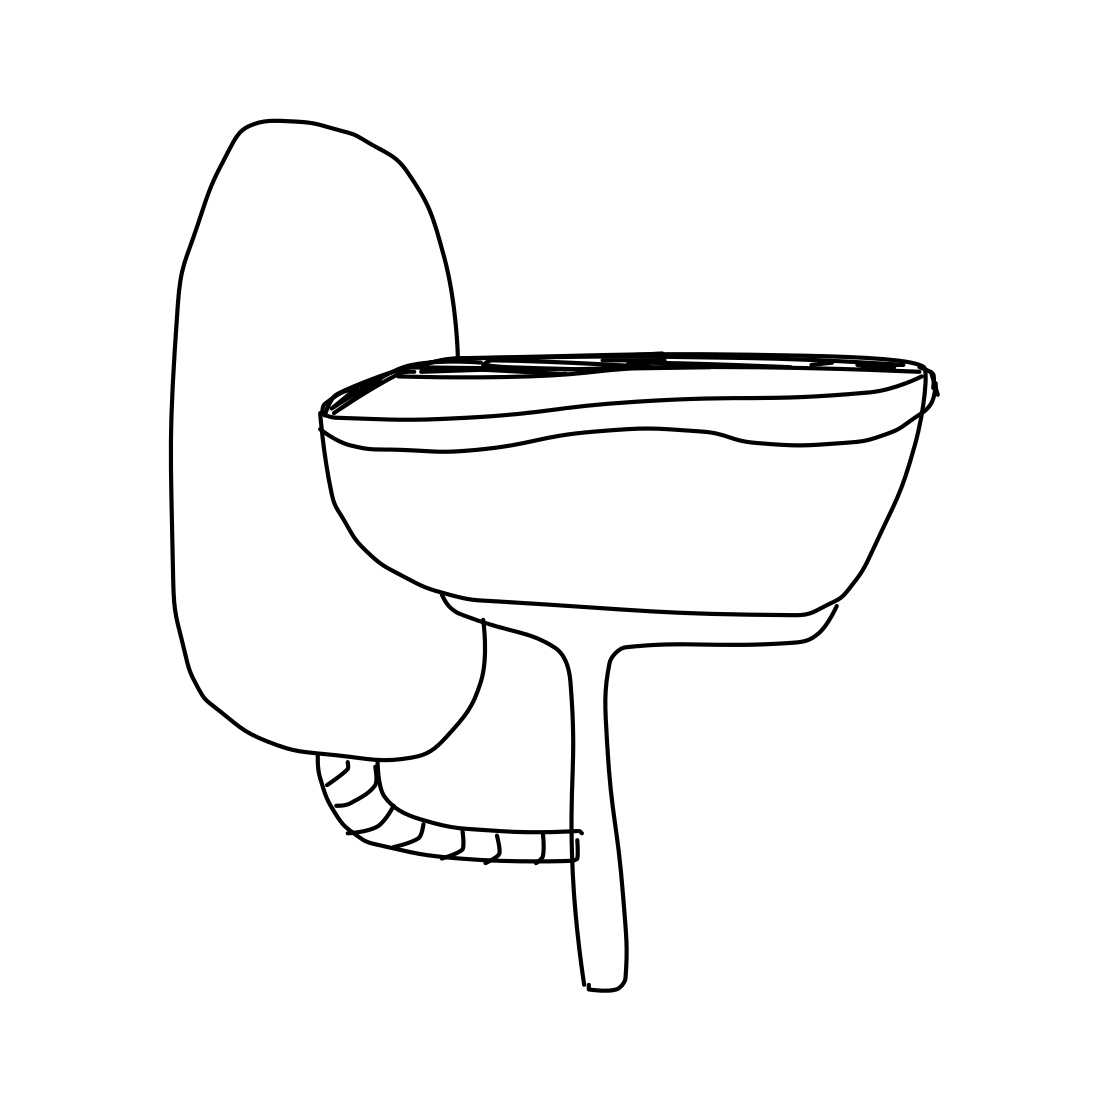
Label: toilet